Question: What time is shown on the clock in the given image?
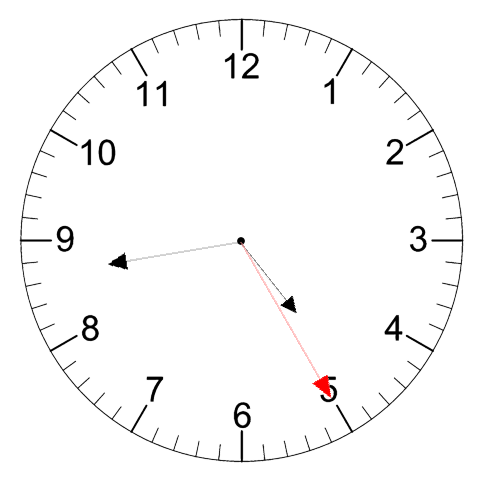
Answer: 04:43:25